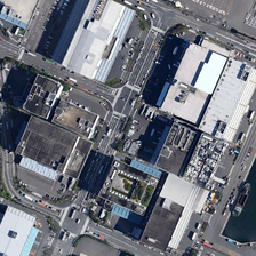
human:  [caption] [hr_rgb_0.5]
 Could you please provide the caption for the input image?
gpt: There's a pile of trees planted in the factory.

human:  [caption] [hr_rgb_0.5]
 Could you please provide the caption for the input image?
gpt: There are many trees in the factory.

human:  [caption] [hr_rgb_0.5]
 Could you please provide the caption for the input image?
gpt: There are many trees planted in the factory.

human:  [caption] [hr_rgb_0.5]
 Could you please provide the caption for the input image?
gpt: Many trees are planted in the factory.

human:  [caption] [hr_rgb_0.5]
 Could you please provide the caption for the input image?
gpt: There's a pile of trees planted in the factory.